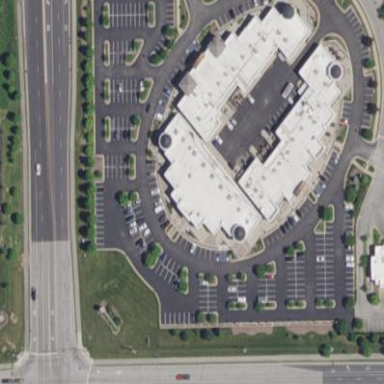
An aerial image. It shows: Retail area.